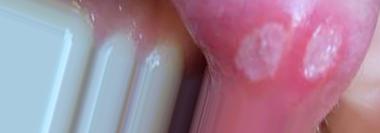
Condition: Mouth Ulcer